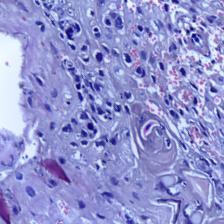
Diagnosis: OSCC